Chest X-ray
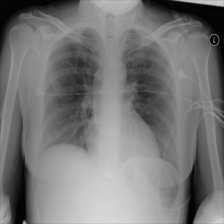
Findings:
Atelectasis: negative
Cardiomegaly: negative
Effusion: negative
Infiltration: negative
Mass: negative
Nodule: negative
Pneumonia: negative
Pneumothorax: negative
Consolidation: negative
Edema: negative
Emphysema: negative
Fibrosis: negative
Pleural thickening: negative
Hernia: negative